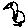
Label: bird